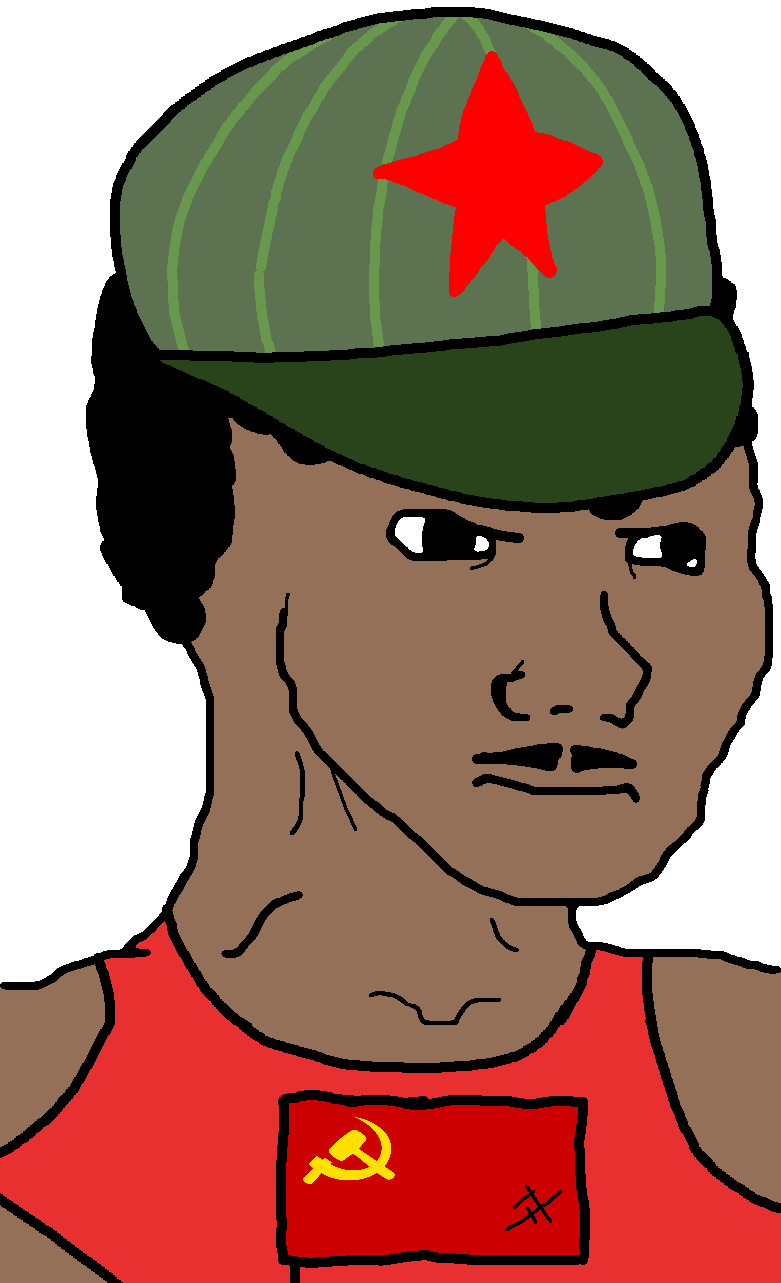
Label: 5_Blackjak